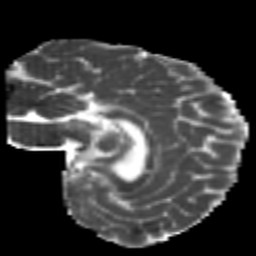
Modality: MD
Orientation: sagittal
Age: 25
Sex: female
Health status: healthy
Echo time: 0.074 s